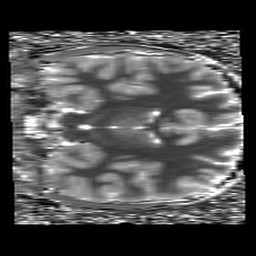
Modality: T1map
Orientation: coronal
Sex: male
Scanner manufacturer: siemens
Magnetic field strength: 3 T
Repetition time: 5 s
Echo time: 0.00355 s